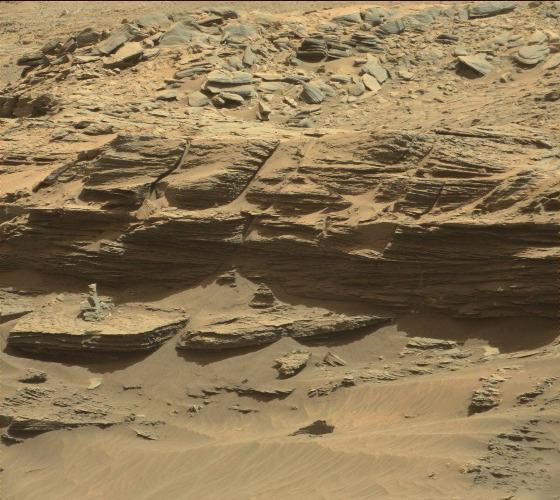
Terrain classes present: Bedrock, Gravel / Sand / Soil, Rock, Shadow